Interaction volume radius: 5 \u00c5
Interaction volume height: 15 \u00c5
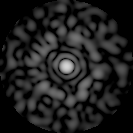
Disorder parameter: 0.8557